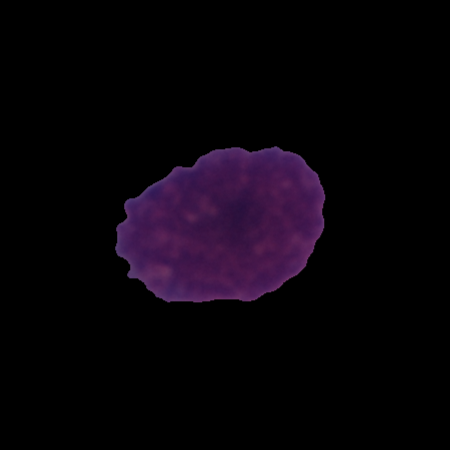
Label: cancer